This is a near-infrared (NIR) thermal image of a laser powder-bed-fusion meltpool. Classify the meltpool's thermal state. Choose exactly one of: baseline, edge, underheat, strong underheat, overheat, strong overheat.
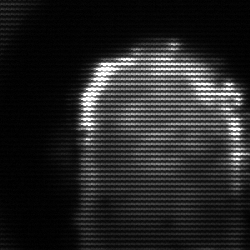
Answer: baseline